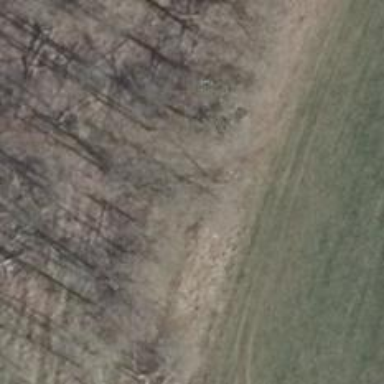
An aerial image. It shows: Hunting stand.